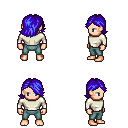
a pixel art fantasy rpg character, male body template, human, light skin, white long-sleeve shirt, teal pants, blue swoop hairstyle, four views (front, back, left, right), 2x2 character sprite sheet, small pixel art, hard edges, no anti-aliasing